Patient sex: F
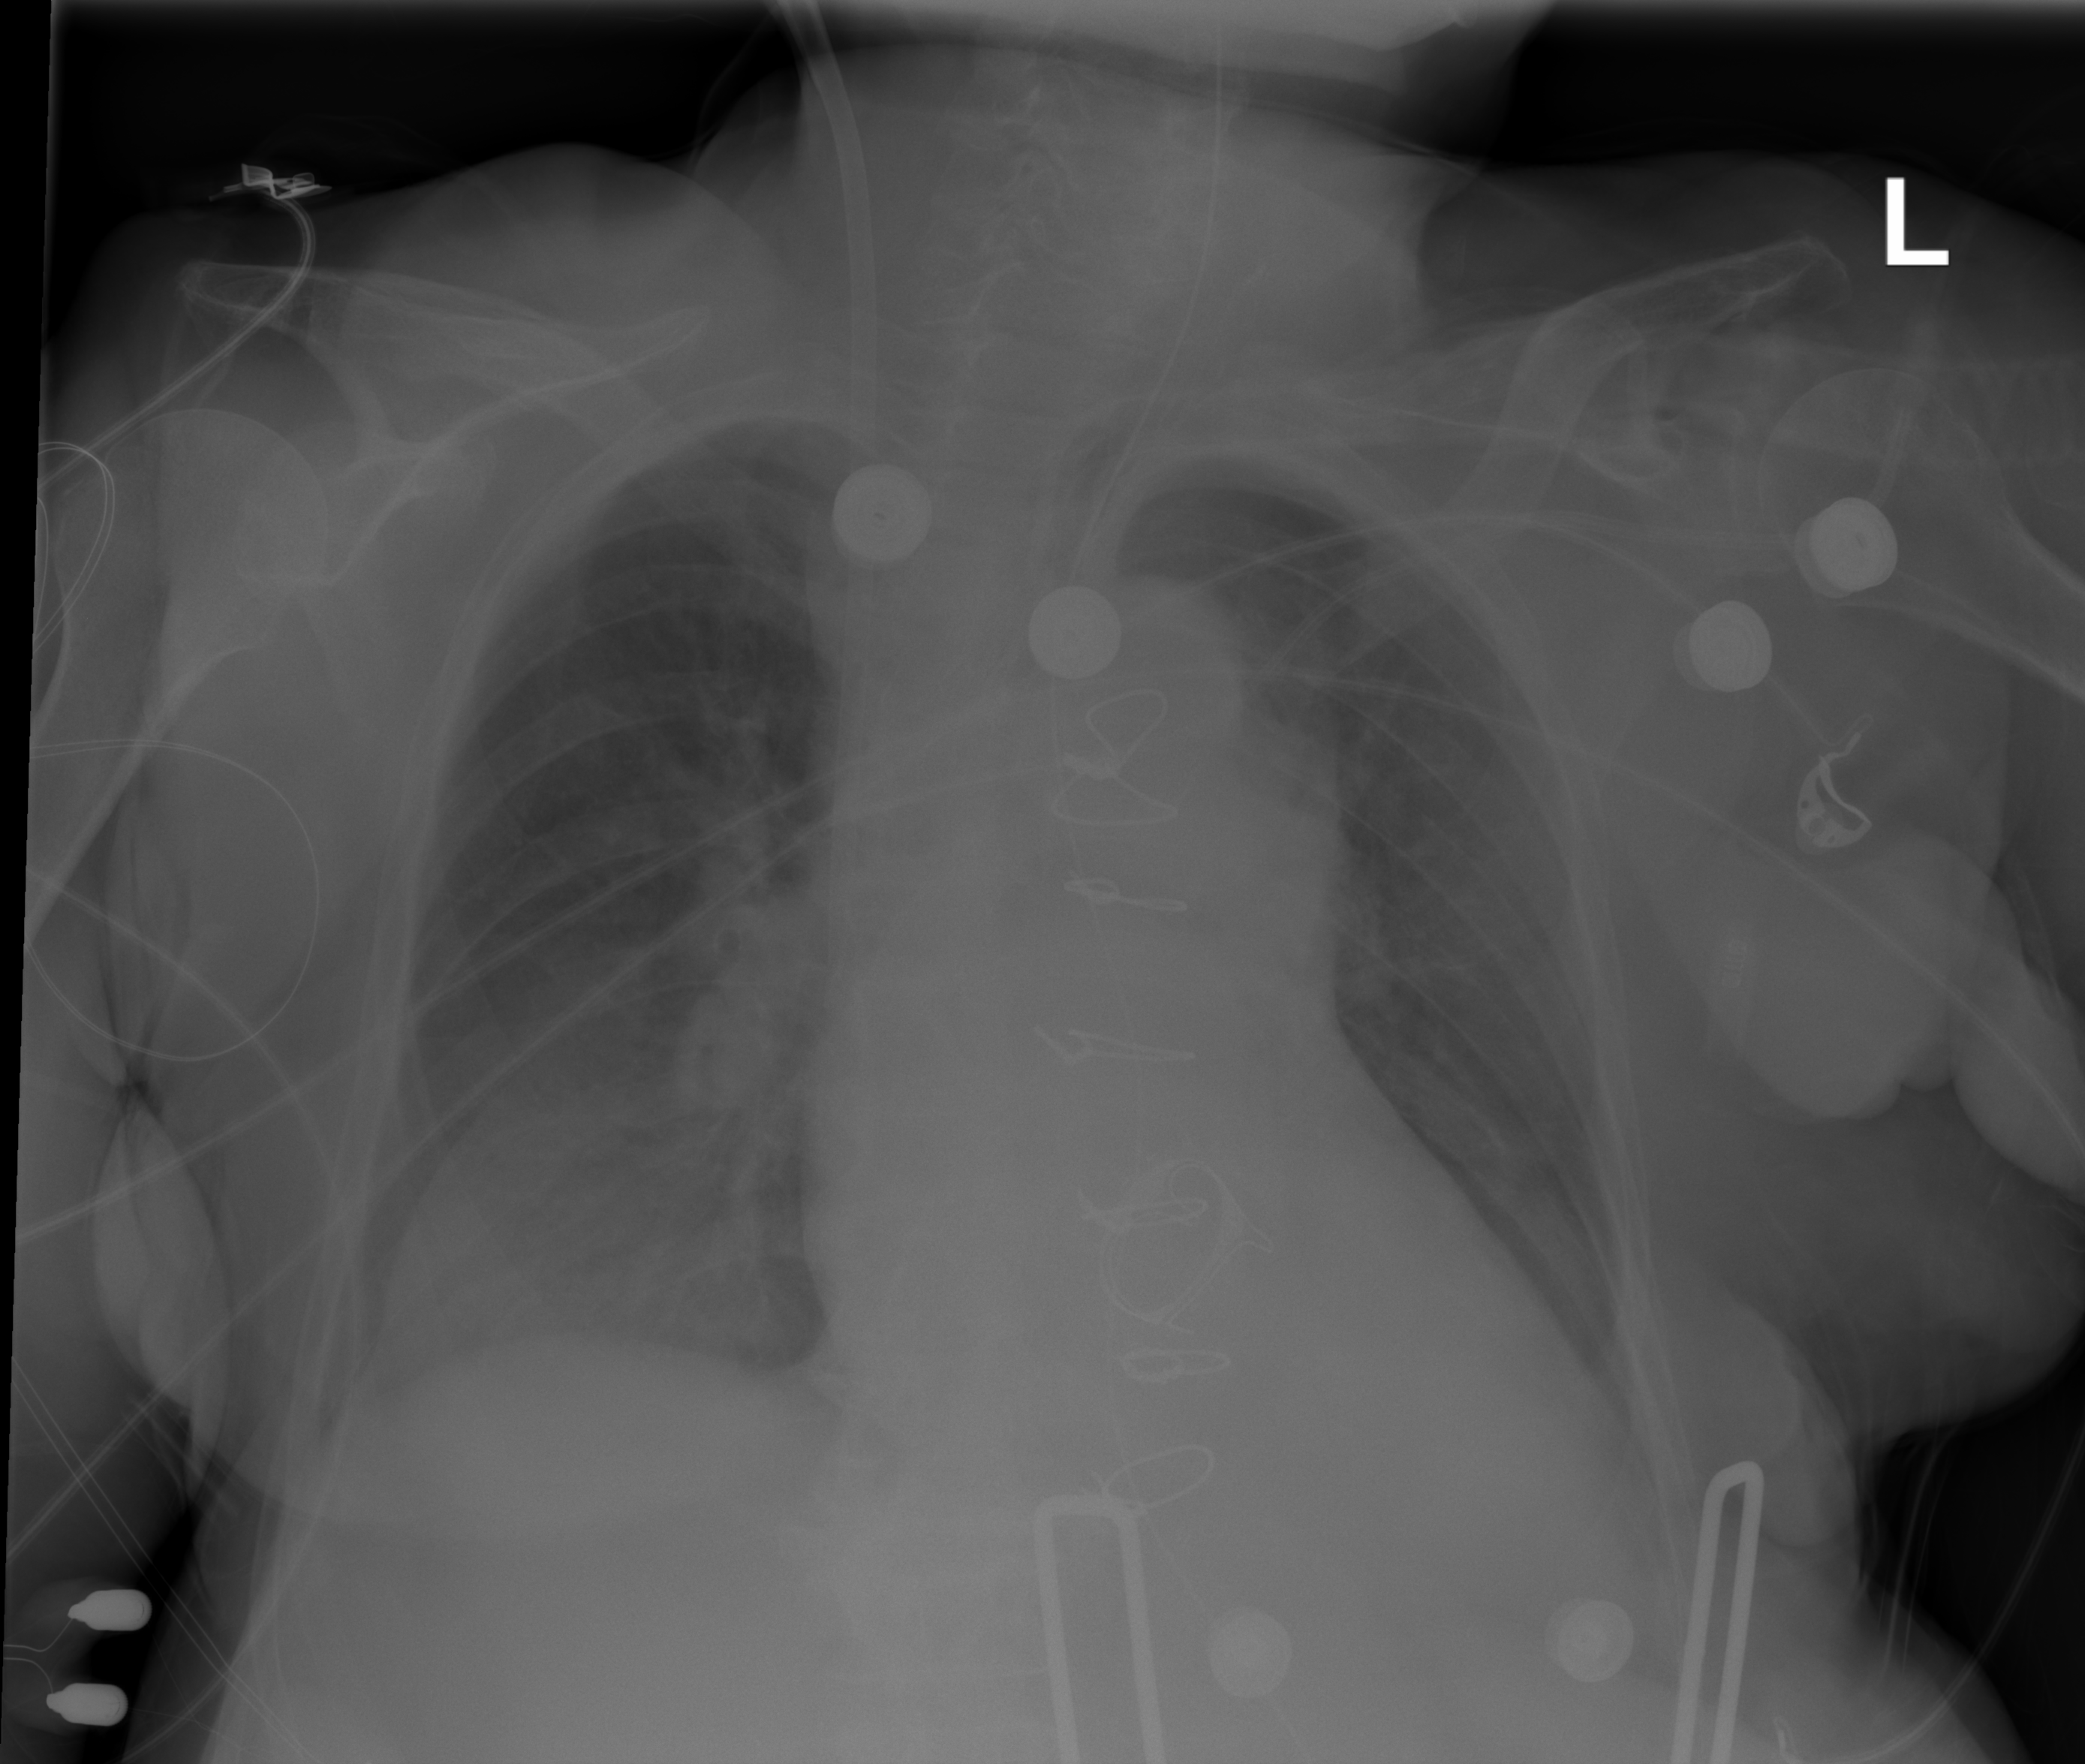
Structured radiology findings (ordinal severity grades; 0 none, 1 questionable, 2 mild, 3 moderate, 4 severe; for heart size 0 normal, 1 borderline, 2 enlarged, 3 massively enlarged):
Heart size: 1
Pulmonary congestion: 2
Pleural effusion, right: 0
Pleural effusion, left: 0
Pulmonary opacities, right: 2
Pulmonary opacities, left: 0
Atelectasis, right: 0
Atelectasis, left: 0